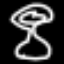
Label: hourglass